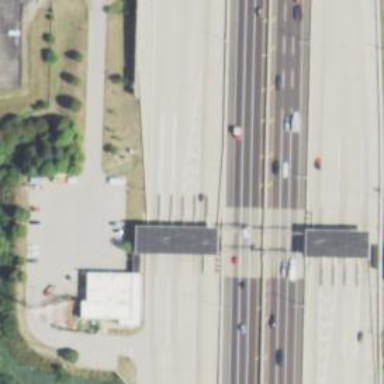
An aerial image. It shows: Toll gantry on the road.